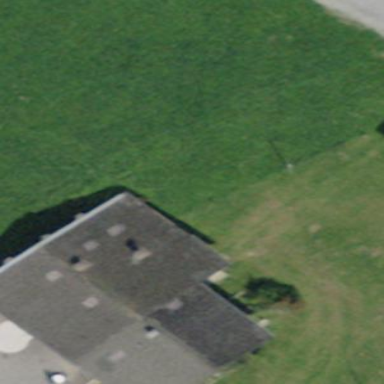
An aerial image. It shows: Farm building.